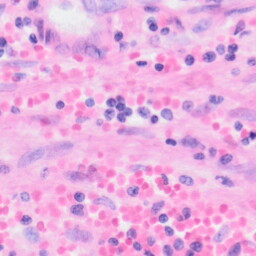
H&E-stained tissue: Kidney